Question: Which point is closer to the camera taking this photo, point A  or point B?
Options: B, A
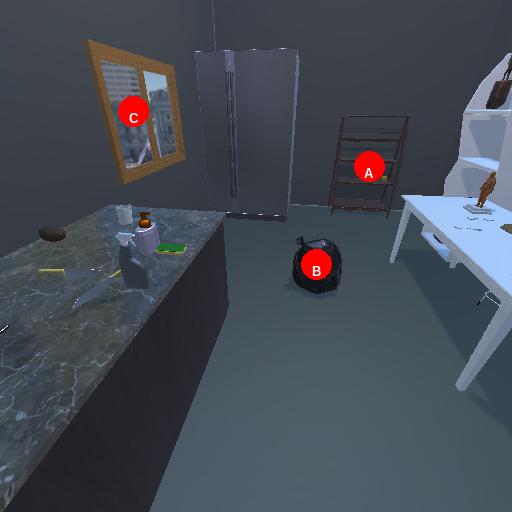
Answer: B